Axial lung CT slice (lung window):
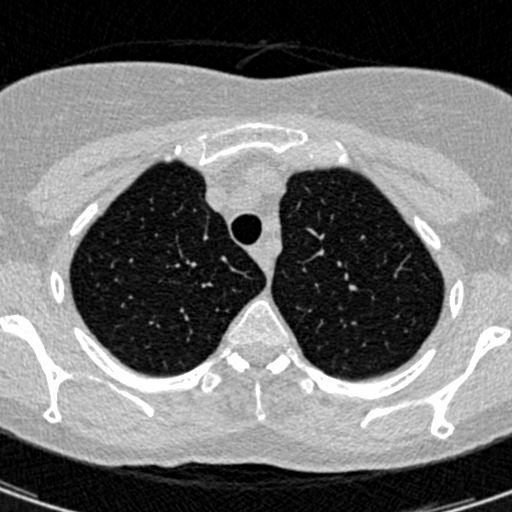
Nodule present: no